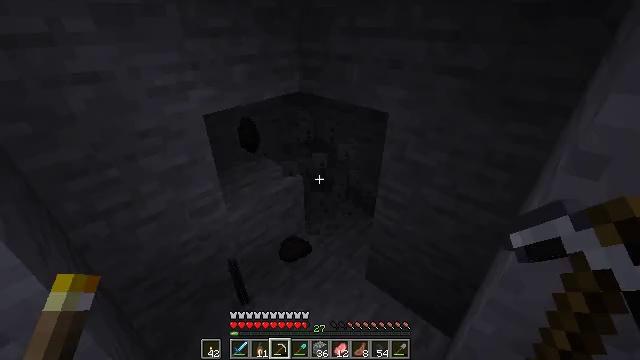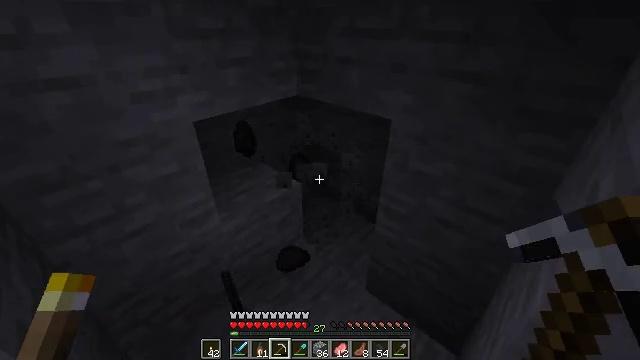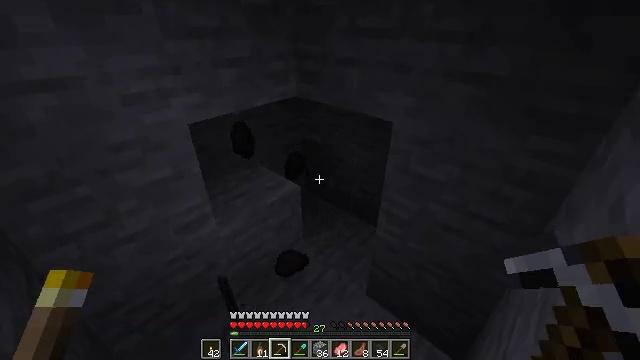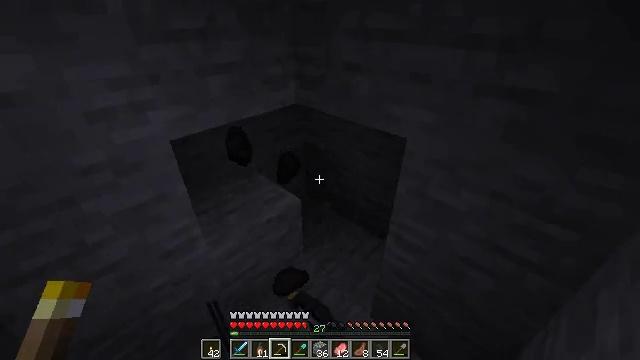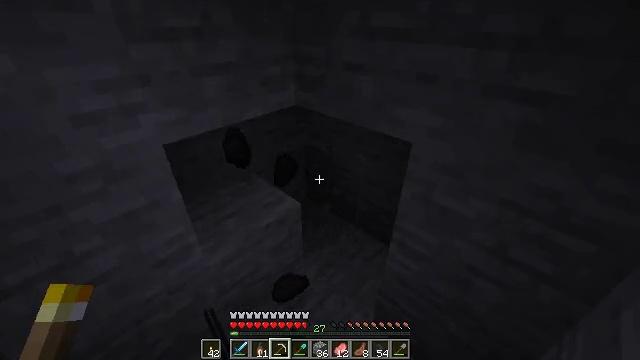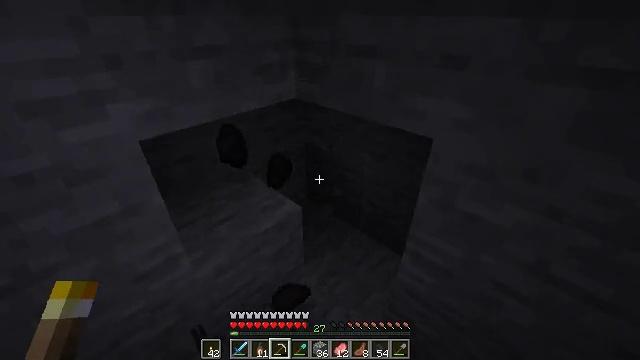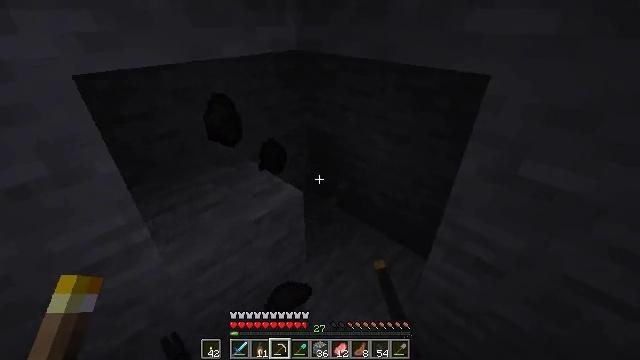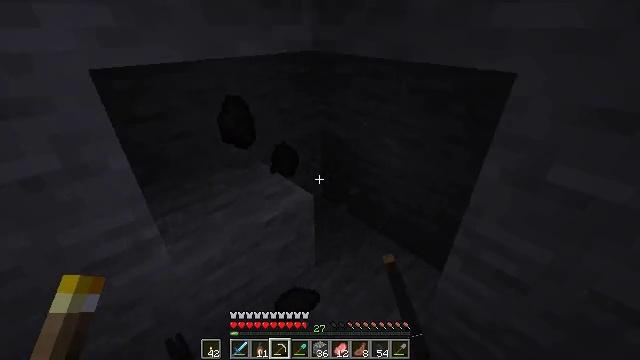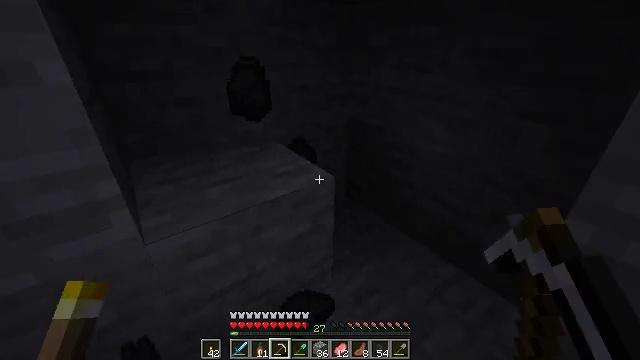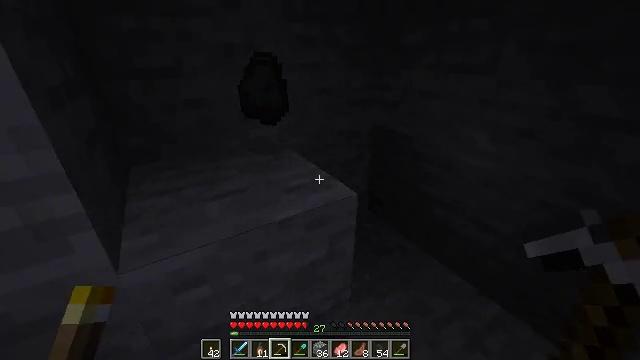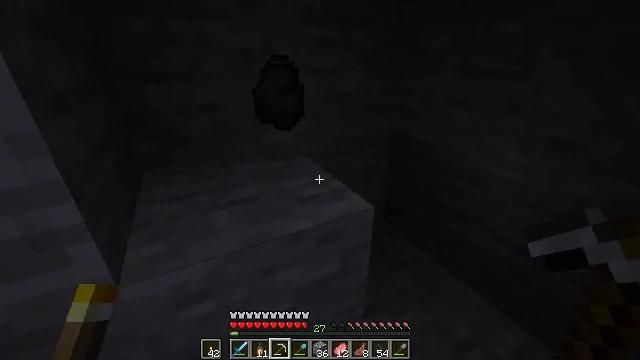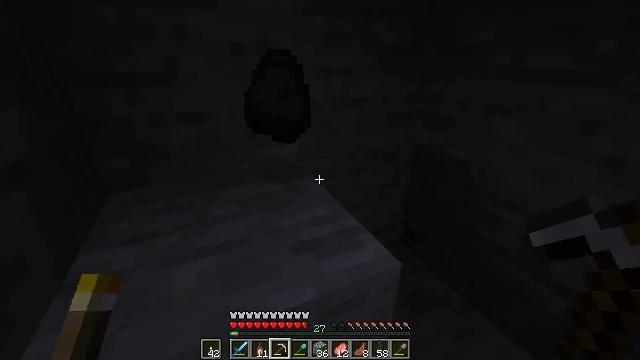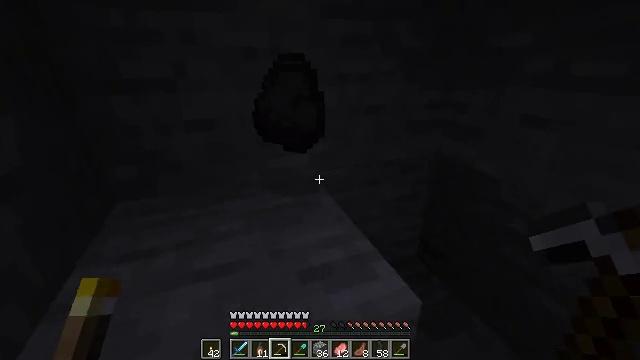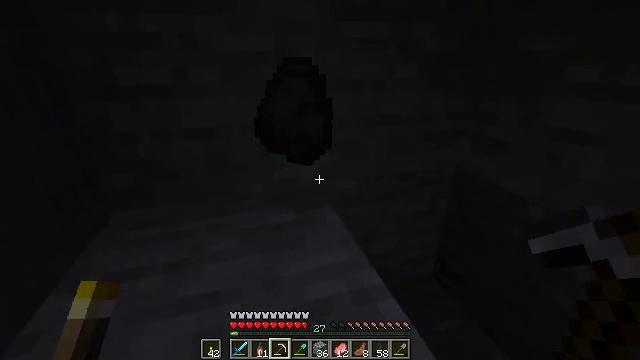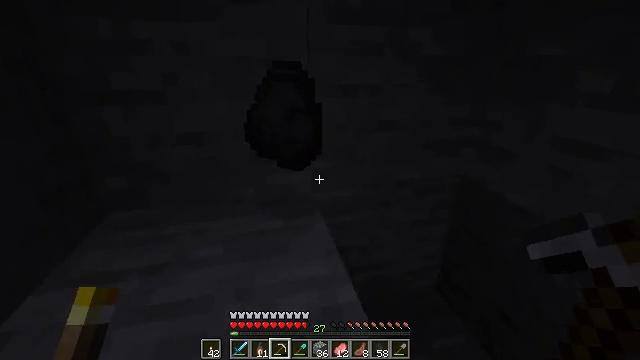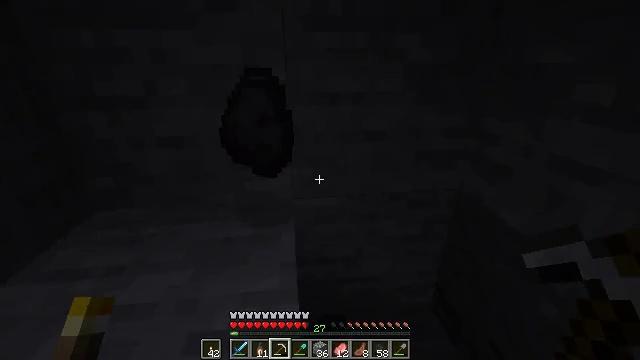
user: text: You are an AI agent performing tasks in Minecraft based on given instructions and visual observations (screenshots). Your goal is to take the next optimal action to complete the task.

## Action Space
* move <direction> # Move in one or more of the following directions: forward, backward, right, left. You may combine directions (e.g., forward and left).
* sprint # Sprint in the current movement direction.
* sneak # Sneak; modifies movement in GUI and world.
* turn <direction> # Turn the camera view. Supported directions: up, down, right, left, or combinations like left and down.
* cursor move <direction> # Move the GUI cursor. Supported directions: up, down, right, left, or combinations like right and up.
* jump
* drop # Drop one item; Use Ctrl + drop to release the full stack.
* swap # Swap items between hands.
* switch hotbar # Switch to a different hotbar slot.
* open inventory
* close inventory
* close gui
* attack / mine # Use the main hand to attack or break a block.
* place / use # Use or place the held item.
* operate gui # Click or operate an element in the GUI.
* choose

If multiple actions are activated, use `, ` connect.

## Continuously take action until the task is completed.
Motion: motion action
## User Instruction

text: Collect spruce leaves for landscaping.
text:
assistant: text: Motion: move forward, attack / mine
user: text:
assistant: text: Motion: move forward, attack / mine
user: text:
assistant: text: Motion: move forward, attack / mine
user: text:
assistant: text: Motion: move forward
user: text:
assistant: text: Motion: move forward
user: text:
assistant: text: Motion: move forward, turn left
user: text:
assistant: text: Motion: move forward, turn left and up
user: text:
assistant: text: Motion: move forward, turn left and up
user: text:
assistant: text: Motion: move forward, turn left and up
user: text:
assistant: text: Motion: move forward, turn left
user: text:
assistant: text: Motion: move forward, turn left
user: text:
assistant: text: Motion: move forward, turn left
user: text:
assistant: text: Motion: move forward and move right, turn left
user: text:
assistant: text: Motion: move forward and move right, turn left
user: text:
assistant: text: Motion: move right, turn left
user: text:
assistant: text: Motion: move right, turn left
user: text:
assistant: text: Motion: turn left
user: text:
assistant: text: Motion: move left, turn left
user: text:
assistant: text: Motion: move left, turn left
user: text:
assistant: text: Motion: move left, turn left
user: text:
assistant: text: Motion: move left, turn left
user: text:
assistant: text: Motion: move left, turn left
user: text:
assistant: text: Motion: move back and move left, turn left
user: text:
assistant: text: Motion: move back and move left, turn left
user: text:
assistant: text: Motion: move back and move left, turn left and down
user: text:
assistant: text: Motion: move back and move left, turn left and down
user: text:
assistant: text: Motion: move left, turn left
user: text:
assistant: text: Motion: move left, turn left and up
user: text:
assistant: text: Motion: move forward and move left, turn left and up
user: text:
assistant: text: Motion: move forward and move left